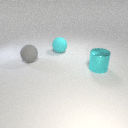
large gray rubber sphere to the left of large cyan metal cylinder